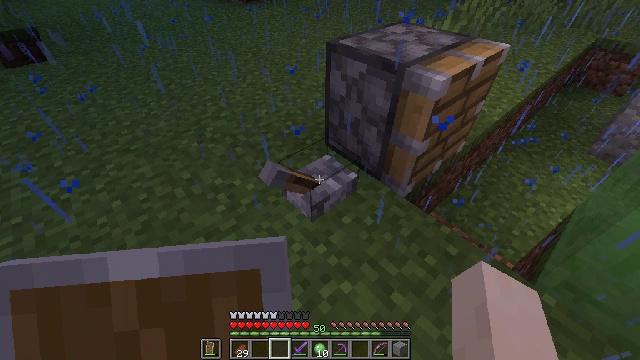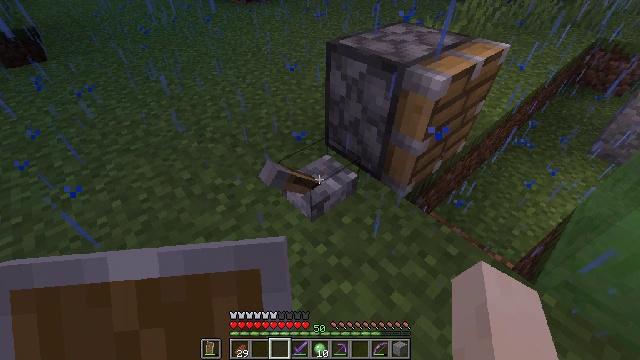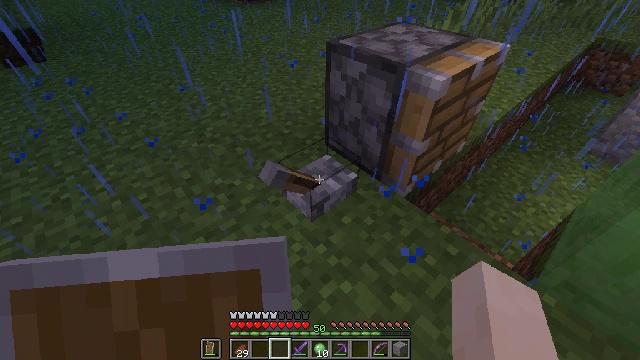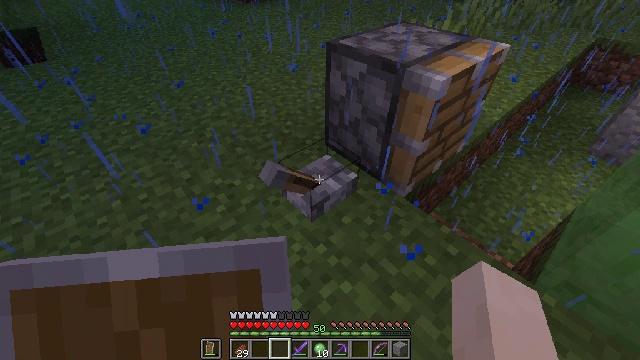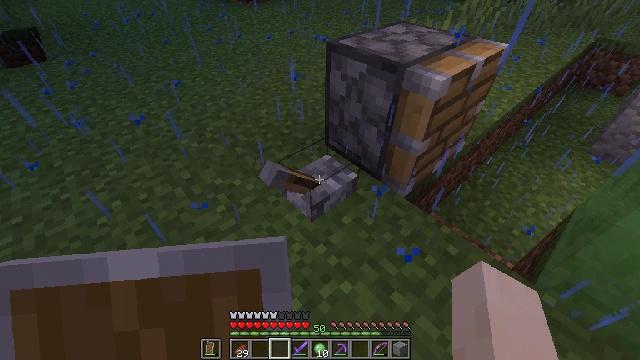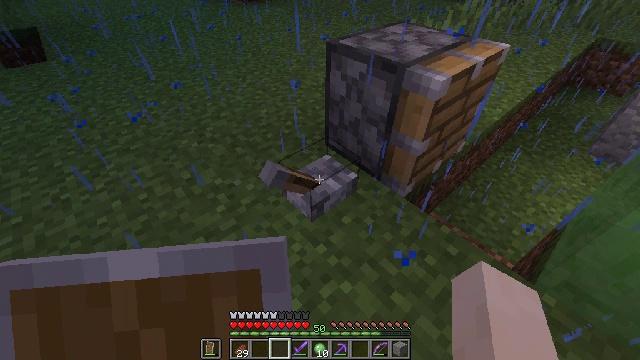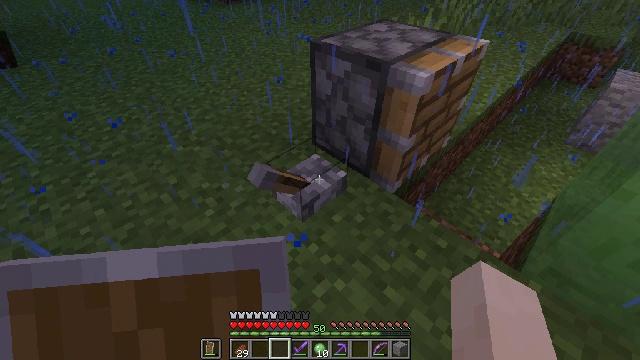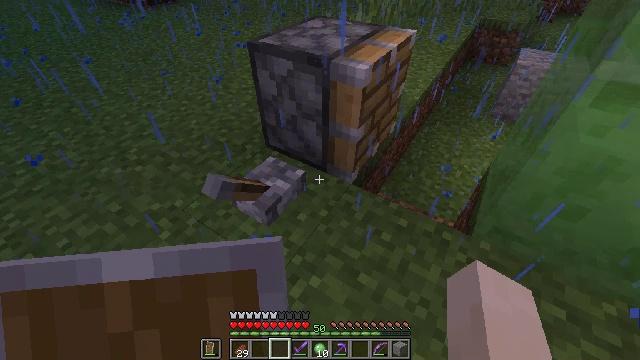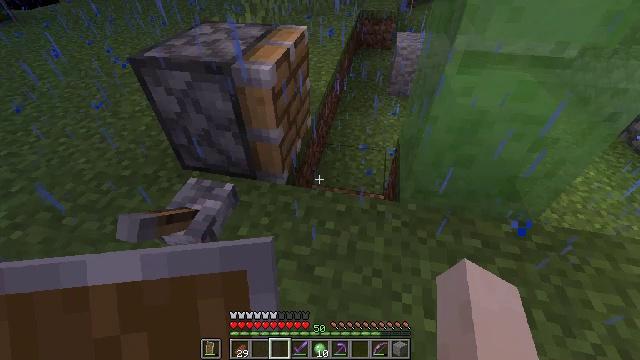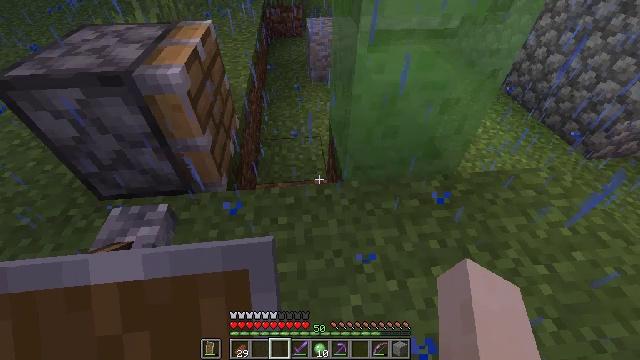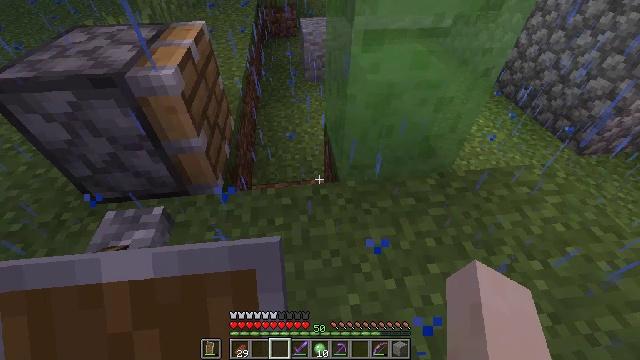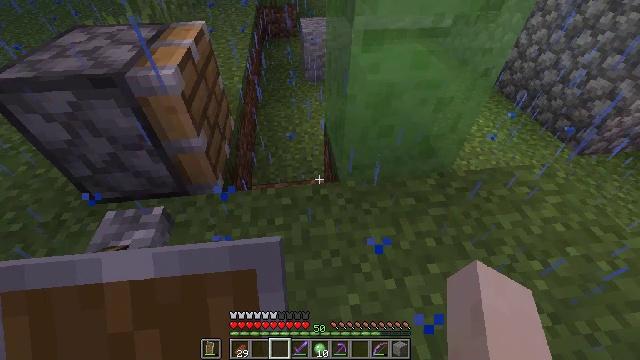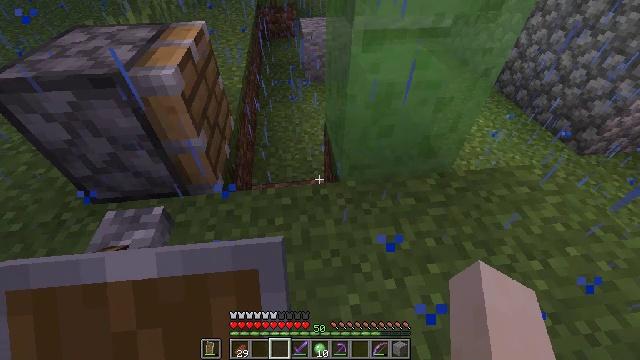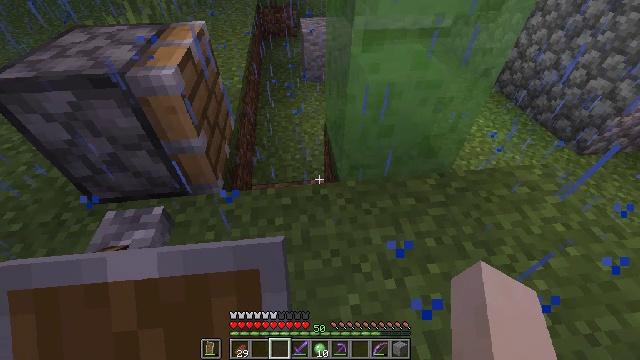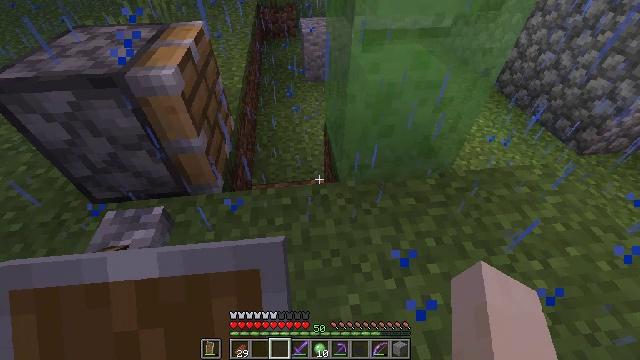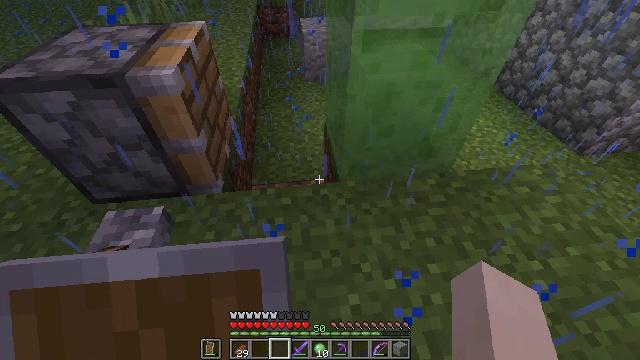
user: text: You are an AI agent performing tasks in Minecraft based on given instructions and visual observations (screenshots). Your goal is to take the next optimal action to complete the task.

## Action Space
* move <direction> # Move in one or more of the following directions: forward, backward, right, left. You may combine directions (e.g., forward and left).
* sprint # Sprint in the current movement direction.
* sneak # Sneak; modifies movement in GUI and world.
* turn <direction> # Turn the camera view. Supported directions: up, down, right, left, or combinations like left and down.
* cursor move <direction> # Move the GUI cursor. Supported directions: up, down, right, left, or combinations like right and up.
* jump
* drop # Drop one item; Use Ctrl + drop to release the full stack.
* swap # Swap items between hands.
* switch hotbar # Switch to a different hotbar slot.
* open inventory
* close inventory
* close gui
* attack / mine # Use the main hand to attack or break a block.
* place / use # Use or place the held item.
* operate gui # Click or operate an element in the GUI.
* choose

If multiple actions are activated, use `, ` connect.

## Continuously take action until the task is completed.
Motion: motion action
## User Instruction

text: Break the piston to gather it.
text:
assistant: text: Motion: no_op
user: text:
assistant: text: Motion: no_op
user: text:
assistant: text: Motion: no_op
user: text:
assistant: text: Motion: no_op
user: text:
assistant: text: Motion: no_op
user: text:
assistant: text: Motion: turn right
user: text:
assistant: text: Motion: turn right
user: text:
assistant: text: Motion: turn right
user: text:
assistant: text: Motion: turn right and down
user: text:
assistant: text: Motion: turn right
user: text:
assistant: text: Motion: no_op
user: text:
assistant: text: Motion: no_op
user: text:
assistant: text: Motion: no_op
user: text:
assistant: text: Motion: no_op
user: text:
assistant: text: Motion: no_op
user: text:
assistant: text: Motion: no_op
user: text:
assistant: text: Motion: no_op
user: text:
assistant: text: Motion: no_op
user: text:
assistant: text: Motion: no_op
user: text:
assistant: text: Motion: no_op
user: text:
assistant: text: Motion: no_op
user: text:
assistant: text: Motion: no_op
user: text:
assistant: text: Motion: no_op
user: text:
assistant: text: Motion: no_op
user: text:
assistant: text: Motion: no_op
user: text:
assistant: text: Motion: no_op
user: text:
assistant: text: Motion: no_op
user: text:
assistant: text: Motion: no_op
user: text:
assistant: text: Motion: no_op
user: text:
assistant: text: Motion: no_op